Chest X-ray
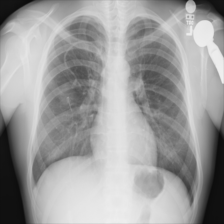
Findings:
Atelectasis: negative
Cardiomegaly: negative
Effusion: negative
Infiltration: negative
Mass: negative
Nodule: negative
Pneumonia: negative
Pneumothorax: negative
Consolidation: negative
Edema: negative
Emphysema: negative
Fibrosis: negative
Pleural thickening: negative
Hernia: negative